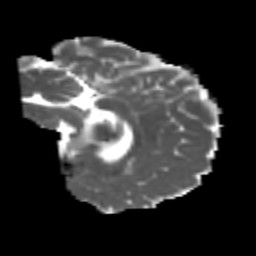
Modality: MD
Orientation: sagittal
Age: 23
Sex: male
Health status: healthy